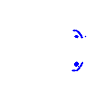
Particle: electron